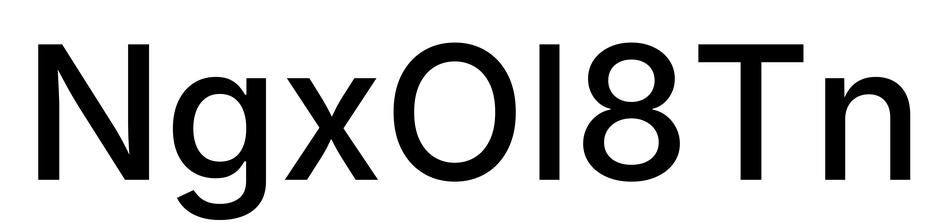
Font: Inter_Medium